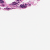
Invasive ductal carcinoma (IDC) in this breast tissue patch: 0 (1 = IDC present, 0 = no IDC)